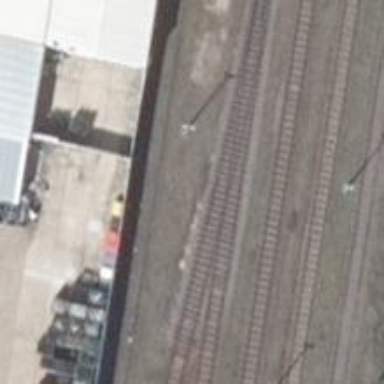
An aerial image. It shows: Railway spur service.